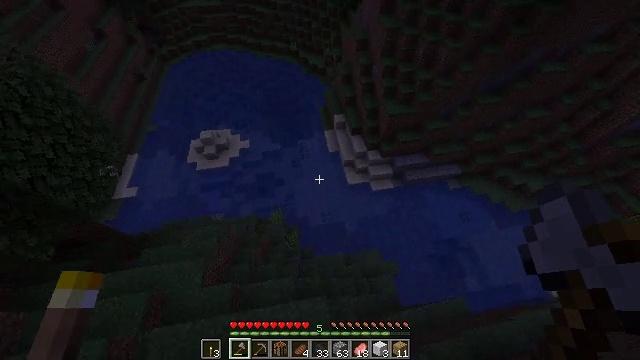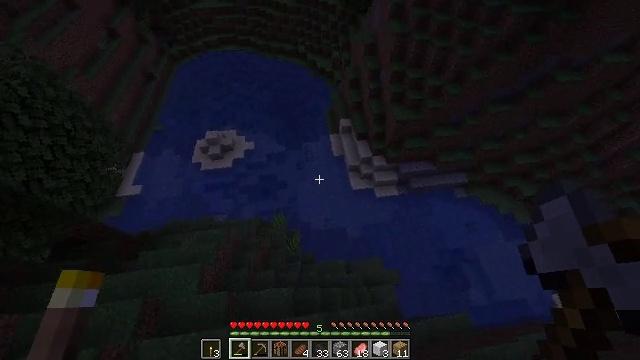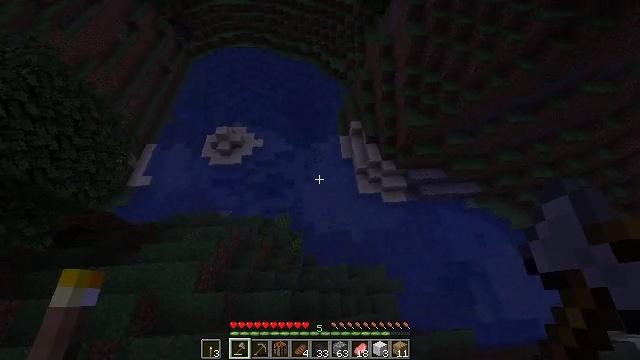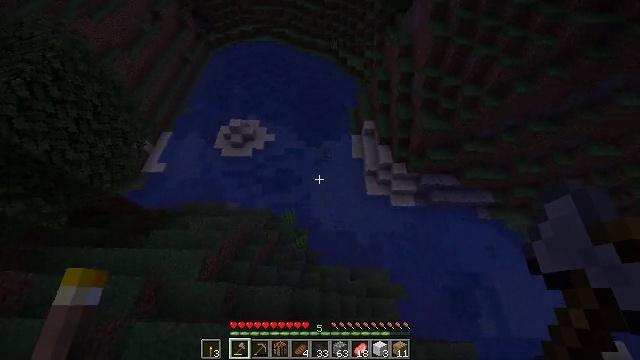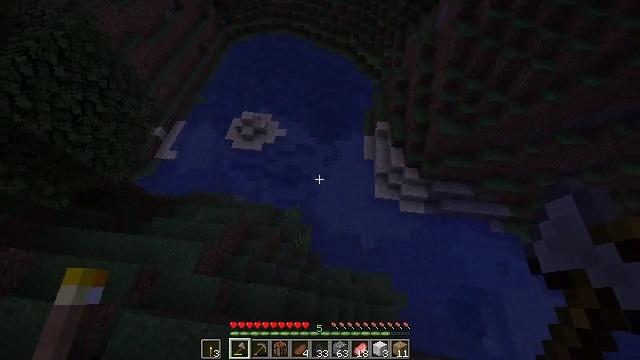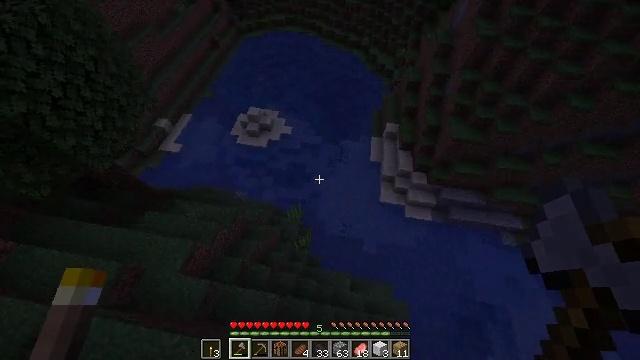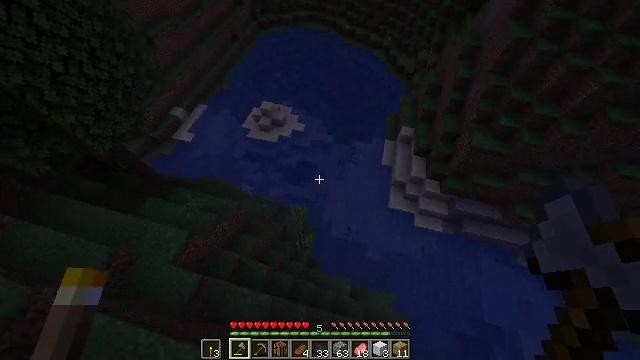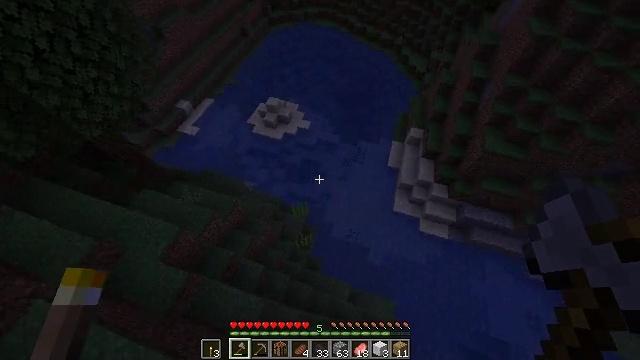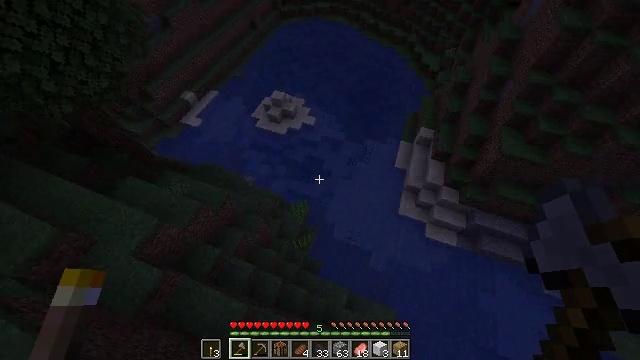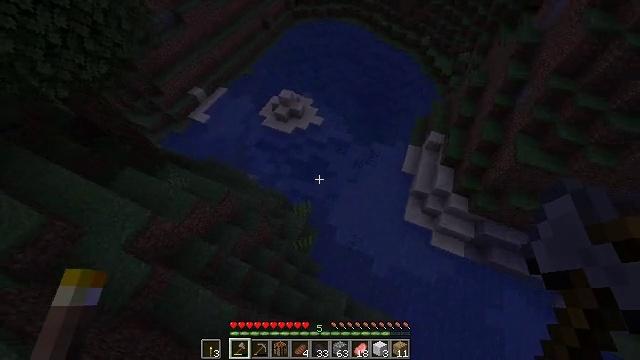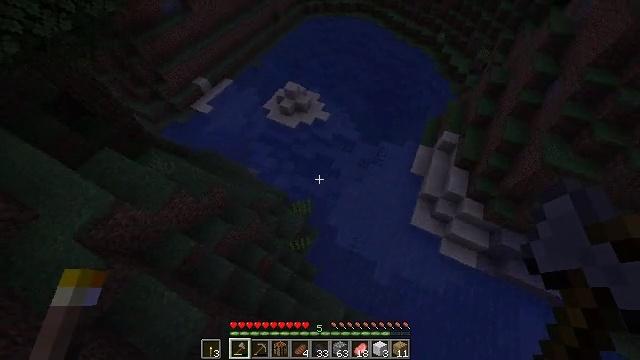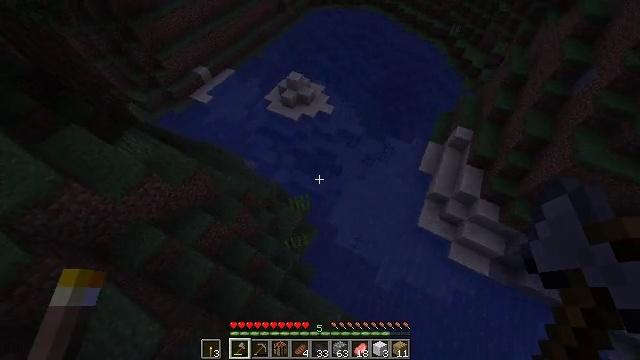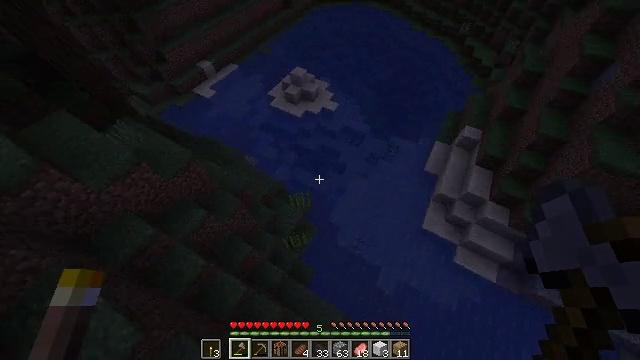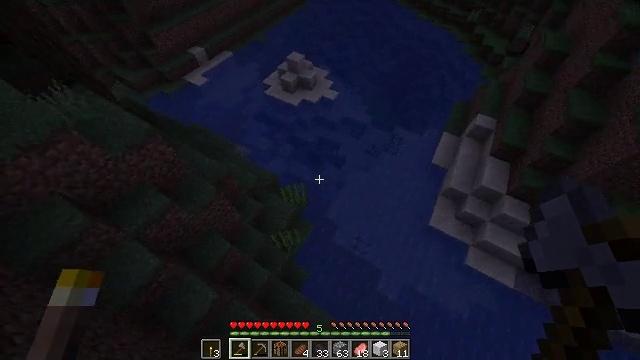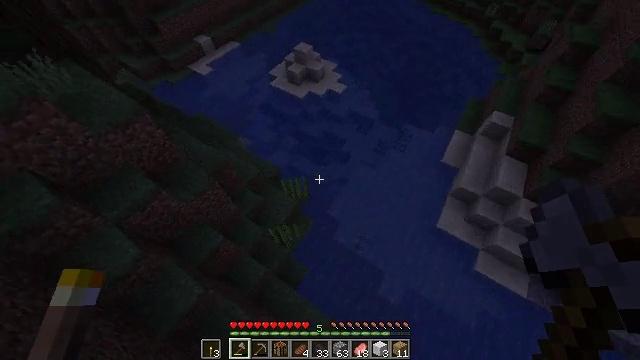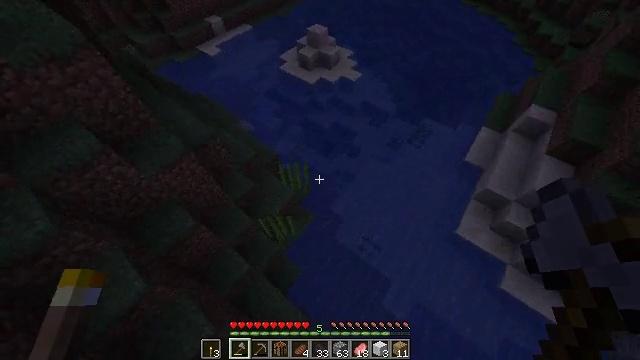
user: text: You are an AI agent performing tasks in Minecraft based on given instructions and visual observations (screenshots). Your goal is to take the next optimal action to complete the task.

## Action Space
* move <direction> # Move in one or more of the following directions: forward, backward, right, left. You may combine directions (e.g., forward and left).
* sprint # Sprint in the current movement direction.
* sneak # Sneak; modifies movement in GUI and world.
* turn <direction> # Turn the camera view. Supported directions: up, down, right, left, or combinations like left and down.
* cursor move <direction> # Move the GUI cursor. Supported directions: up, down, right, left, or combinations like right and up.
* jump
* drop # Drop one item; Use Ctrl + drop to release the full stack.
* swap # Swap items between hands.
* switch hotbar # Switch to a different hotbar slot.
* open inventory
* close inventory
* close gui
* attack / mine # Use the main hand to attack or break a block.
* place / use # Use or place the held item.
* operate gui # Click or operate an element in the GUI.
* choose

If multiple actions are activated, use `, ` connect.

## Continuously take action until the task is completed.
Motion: motion action
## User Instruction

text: Cut down the sugar cane stalks.
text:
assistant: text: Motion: move forward and move right, sprint, turn left
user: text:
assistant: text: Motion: move forward and move right, sprint, turn left
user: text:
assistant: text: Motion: move forward and move right, sprint, turn left
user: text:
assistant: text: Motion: move forward and move right, sprint, turn left
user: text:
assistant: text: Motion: move forward and move right, sprint, turn left
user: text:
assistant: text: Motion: move forward and move right, sprint, turn left
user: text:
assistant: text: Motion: move forward and move right, sprint, turn left
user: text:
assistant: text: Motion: move forward and move right, sprint, turn left
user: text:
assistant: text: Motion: move forward, sprint, turn left
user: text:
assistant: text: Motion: move forward, sprint, turn left
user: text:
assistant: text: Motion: move forward, sprint, turn left
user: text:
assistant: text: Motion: move forward and move right, sprint, turn left
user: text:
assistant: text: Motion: move forward and move right, sprint
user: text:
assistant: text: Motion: move forward and move right, sprint, turn left
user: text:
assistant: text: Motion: move forward and move right, sprint, turn left
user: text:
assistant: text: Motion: move forward and move right, sprint, turn left
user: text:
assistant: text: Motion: move forward, sprint, turn left
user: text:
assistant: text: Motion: move forward, sprint, turn left
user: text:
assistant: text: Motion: move forward, sprint, turn left and up
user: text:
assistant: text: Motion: move forward, sprint, turn left and up
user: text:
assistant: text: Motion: move forward, sprint, turn left and up
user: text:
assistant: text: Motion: move forward, sprint, turn left and up
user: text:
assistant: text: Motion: move forward, sprint, turn left and up
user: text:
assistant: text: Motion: move forward, sprint, turn left and up
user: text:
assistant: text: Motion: move forward, sprint, turn left and up
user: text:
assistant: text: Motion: move forward, sprint, turn left and up
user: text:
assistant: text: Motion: move forward and move left, sprint, turn up, attack / mine
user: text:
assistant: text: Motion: move forward and move left, sprint, turn right, attack / mine
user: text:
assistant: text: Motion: move forward, sprint, attack / mine
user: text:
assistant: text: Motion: move forward, sprint, attack / mine